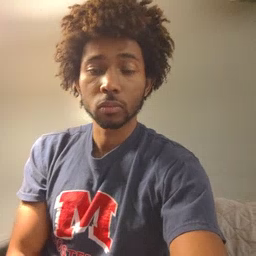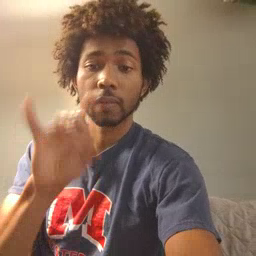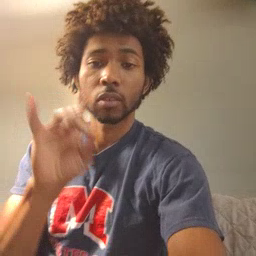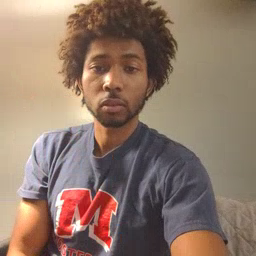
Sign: find